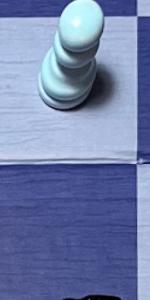
Label: Empty